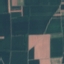
Label: AnnualCrop